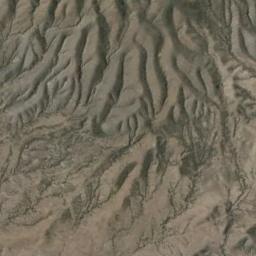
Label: mountain